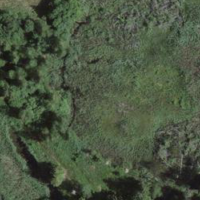
EUNIS habitat code: 44
Species observed at this site:
Calluna vulgaris
Eurygaster maura